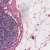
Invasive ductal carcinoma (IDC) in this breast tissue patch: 0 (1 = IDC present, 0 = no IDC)